Question: This is an 8-digit puzzle. Find the minimum number of steps to restore it.
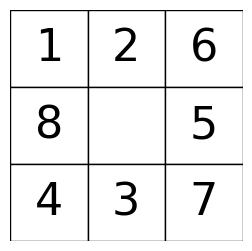
Answer: 16